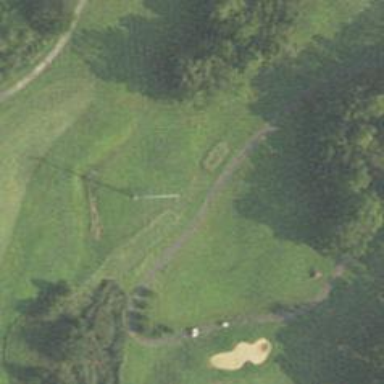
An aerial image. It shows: View of golf hole.